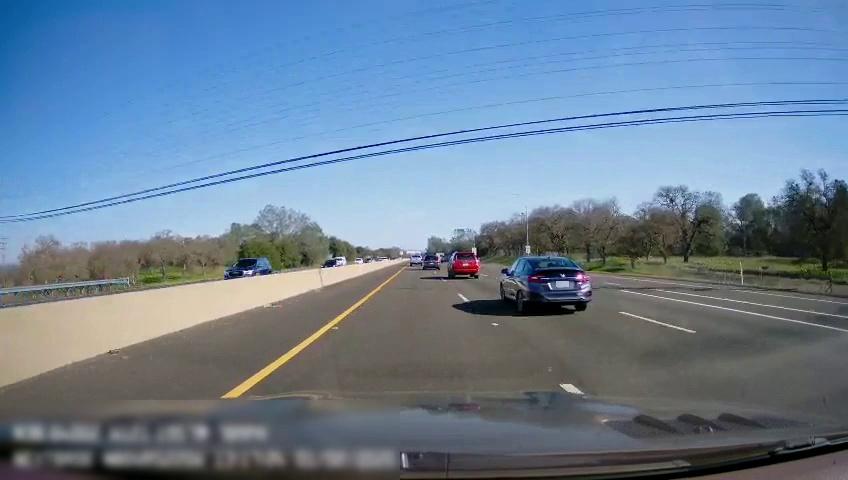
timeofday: Day
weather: Sunny
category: Drivable Space
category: Drivable Space
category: Vehicles | SUV
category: Vehicles | Truck
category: Vehicles | SUV
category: Vehicles | Car
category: Vehicles | SUV
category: Lanes | Current Lane
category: Lanes | Current Lane
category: Lanes | Current Lane
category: Lanes | Alternate Lane
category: Lanes | Alternate Lane
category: Lanes | Alternate Lane